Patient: sex F, age 72
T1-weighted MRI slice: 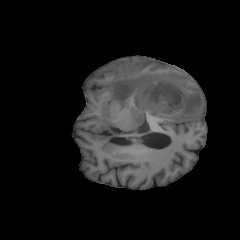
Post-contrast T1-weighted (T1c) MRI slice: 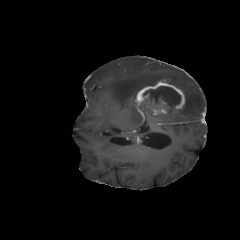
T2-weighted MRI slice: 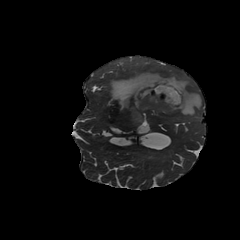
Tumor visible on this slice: yes
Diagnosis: Glioblastoma, IDH-wildtype
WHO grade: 4